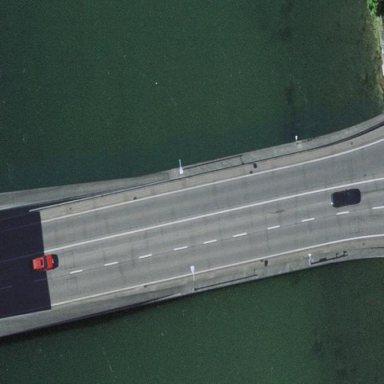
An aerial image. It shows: Man-made bridge.